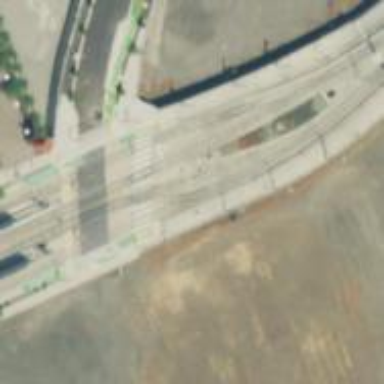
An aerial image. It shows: Busway road with embedded tram rails.